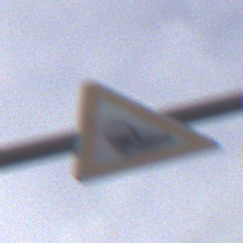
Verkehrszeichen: Bahnuebergang
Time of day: MorningAfternoon
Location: Outdoor (Suburban)
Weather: PartlyCloudy
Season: NotSpecified
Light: Natural